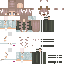
A female human skin with pale skin, wearing brown long hair dressed in a blue hoodie and brown pants, featuring a closed mouth.